Question: I have a working app that I have ran on the iPhone countless times. Everything has worked and the app will run on the iPad in compatibility mode. The problem came when I duplicated my iPhone target and hit "Transion to iPad" When building to my iPad device I get 1 error - Apple Mach-O Linker Error.Does anyone have any advice on a fix for this?

Thanks
Tanner
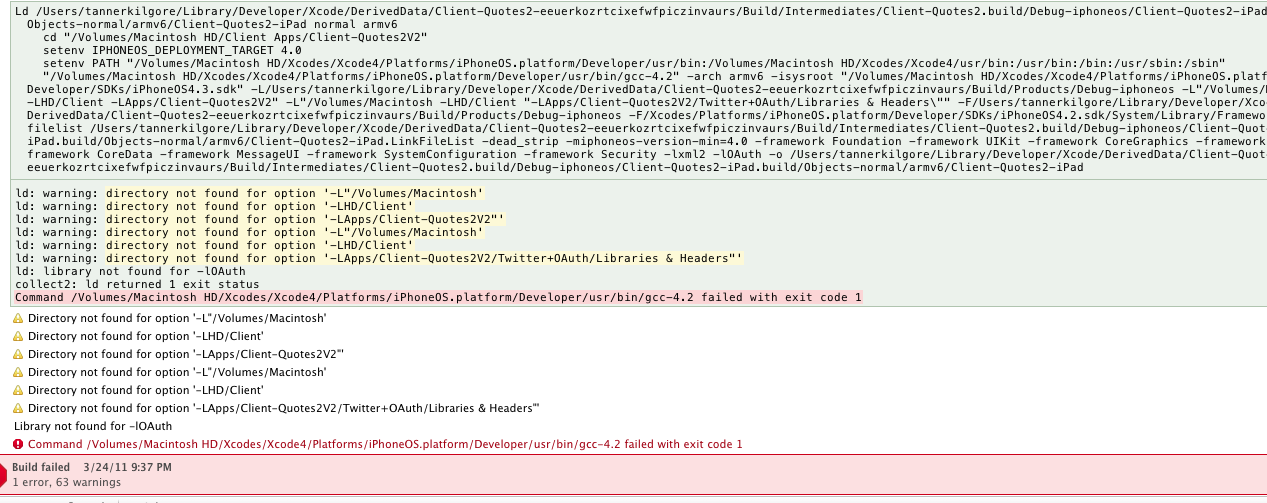
Answer: Did you read the output you posted? The linker can't find the OAuth library you're using. Verify Xcode knows where the library is.